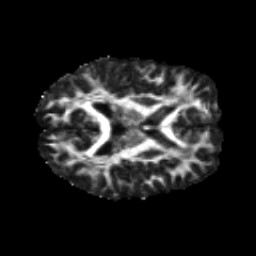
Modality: FA
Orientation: axial
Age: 21
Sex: male
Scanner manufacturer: siemens
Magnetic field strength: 3 T
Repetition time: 8.8 s
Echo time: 0.085 s